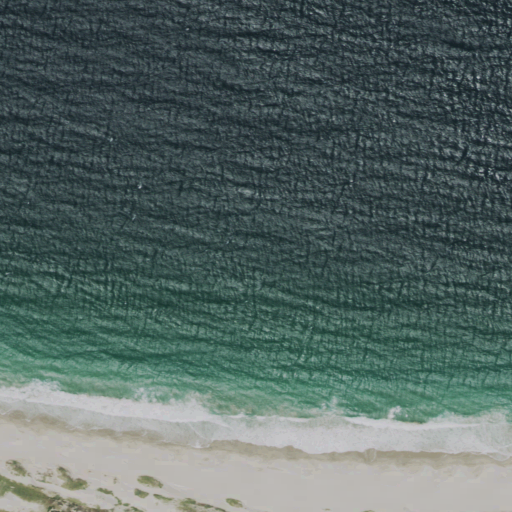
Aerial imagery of island in California named Gull Rock containing open water and shrub